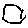
Label: hexagon